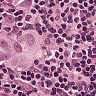
Metastatic tissue present: yes